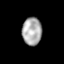
Tissue: skin
Cell type: Epithelial cells
Senescence score: 0.2769
Nuclear area (px): 535
Mean DAPI intensity: 170.243